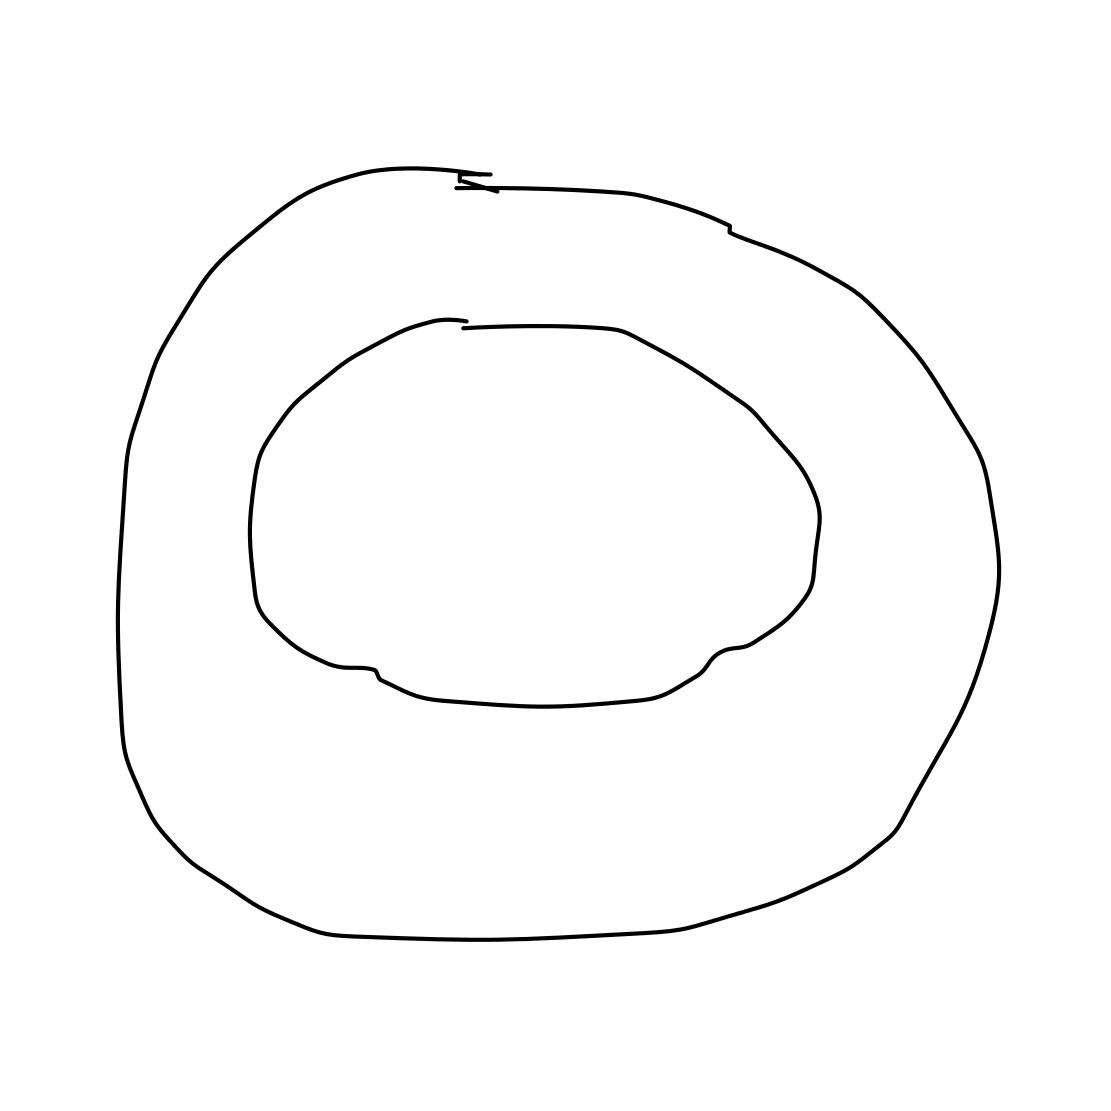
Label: donut